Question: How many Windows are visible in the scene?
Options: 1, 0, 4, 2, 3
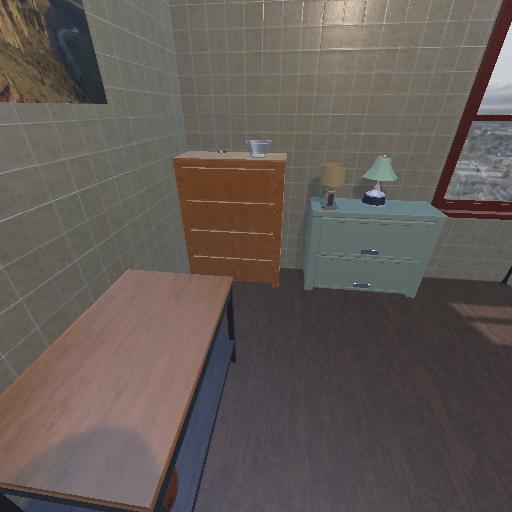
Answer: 1